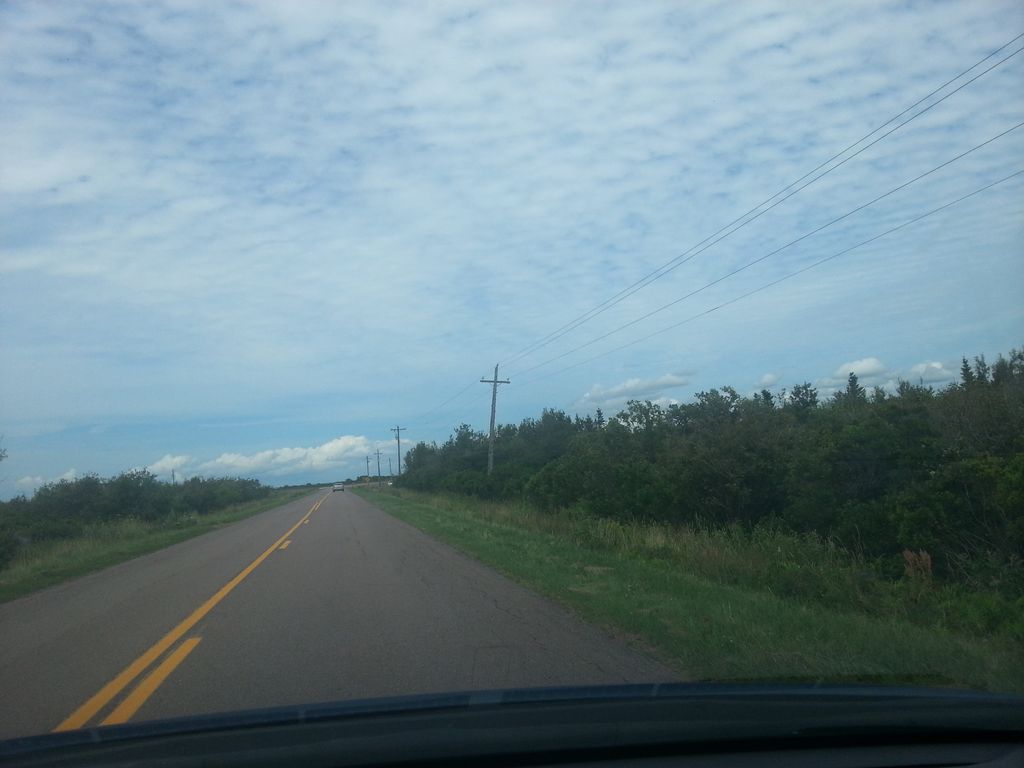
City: charlottetown